Field crop: maize
Growth stage: 1
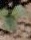
Species: datura